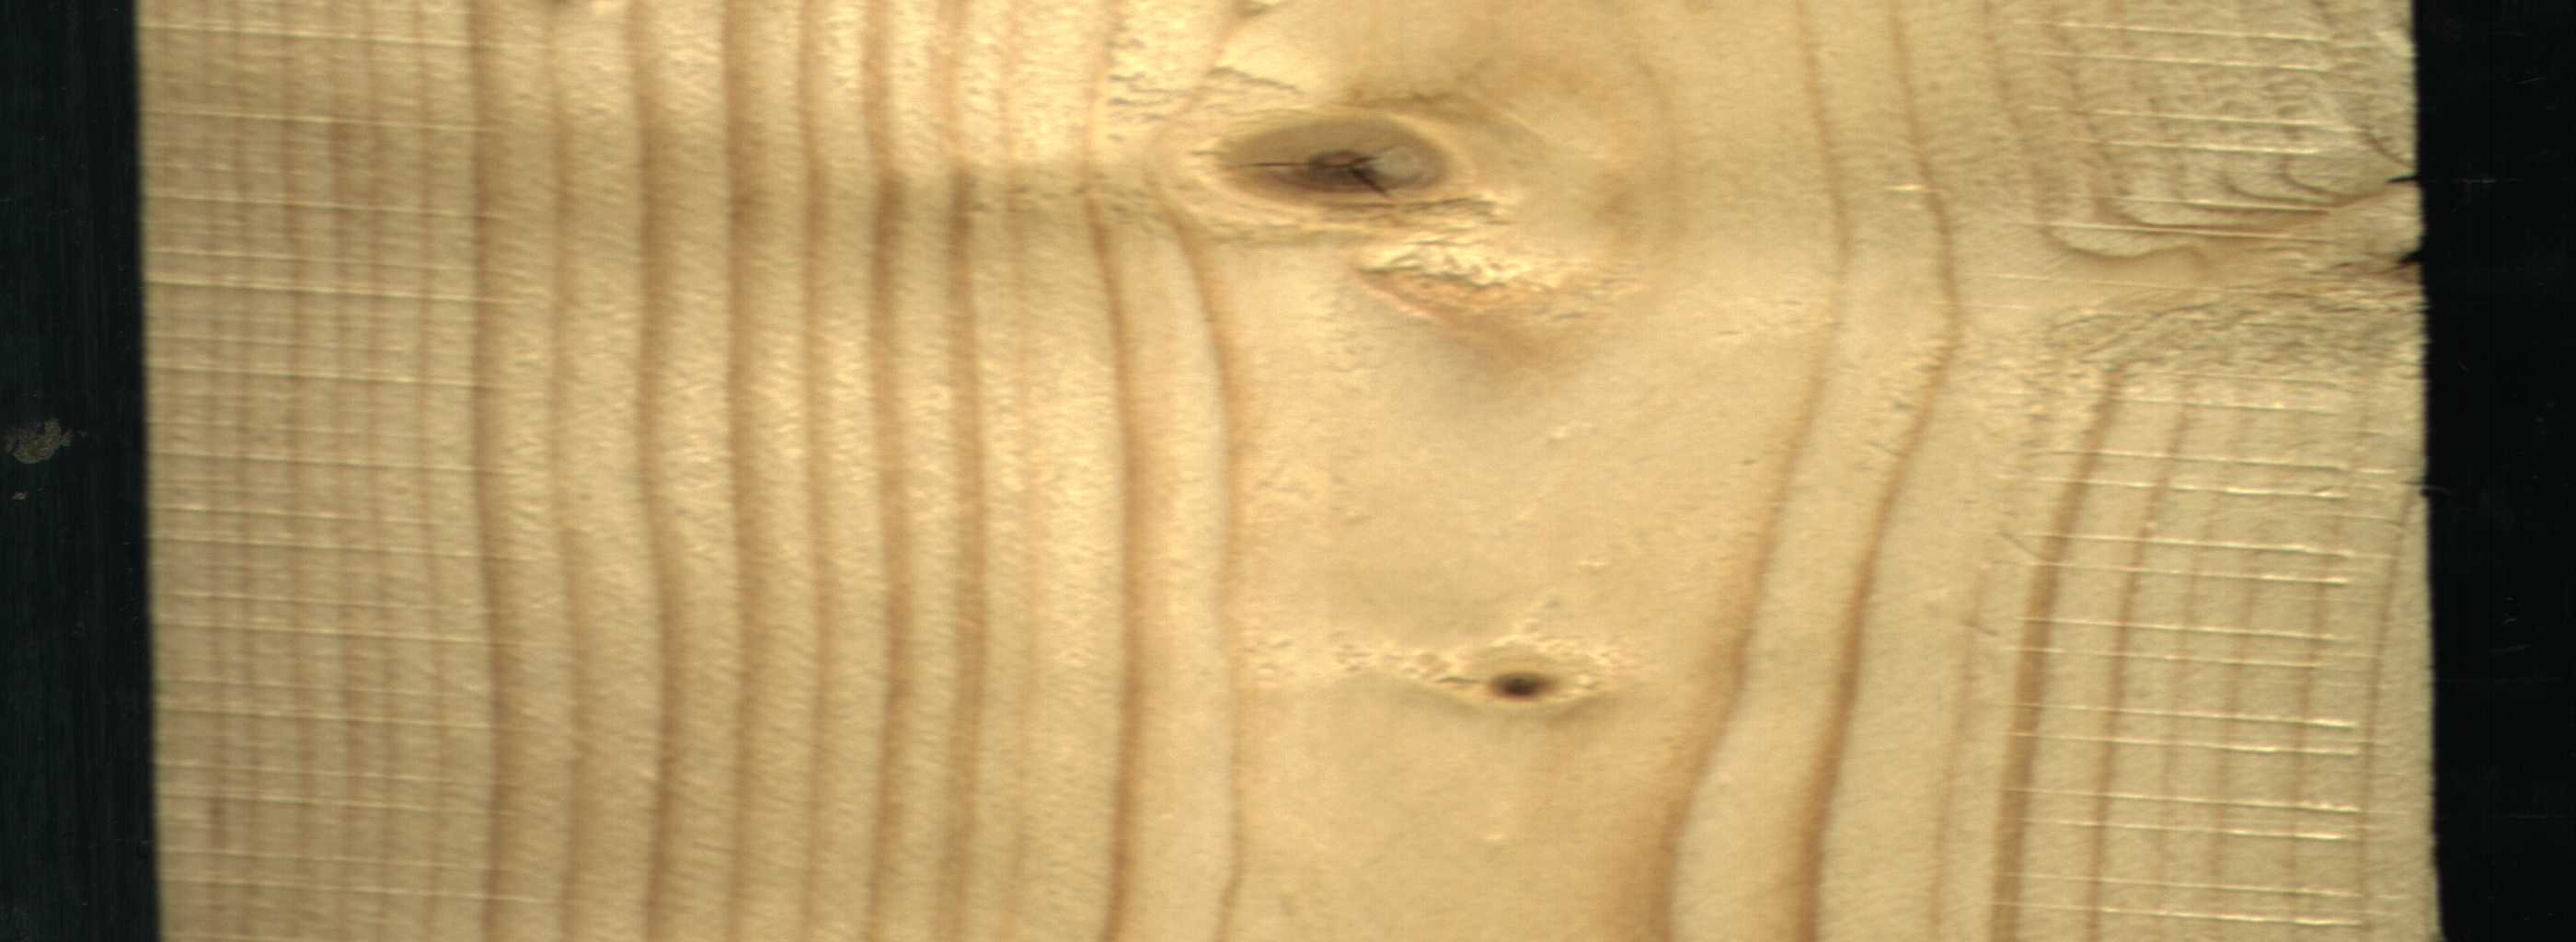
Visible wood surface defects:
knot_with_crack
Live_Knot
Live_Knot